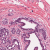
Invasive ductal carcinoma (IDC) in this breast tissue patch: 0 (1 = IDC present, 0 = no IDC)